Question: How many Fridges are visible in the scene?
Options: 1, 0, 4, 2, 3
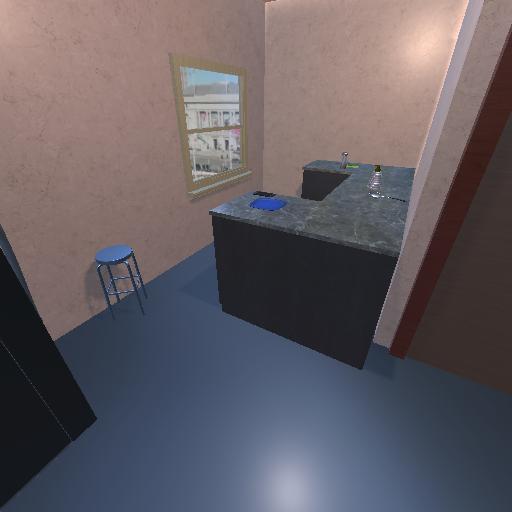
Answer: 1